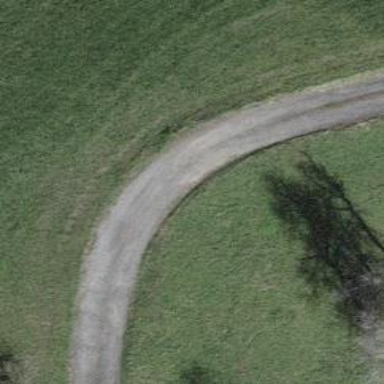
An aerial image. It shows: Track with grade 1 quality.